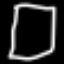
Label: square